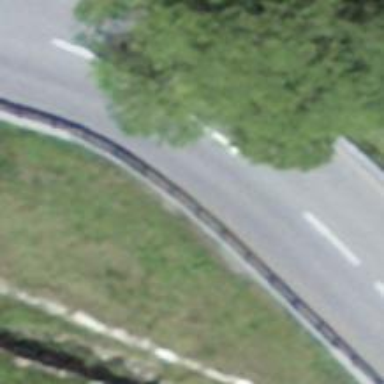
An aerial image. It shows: Tertiary road.